Question: I have a frame-set and each frame has a table with 'width:100%'. In IE 8 and 9, the table does not fill the whole window, but instead has a strange right margin. In all other browsers it worked fine.

I confirmed that it is not related to margin/padding and is to do with scrollbar because if I change the scrollbar width in the control panel, the reserved space changes too. If the page is viewed outside of frame this problem will not happen.
This is lagacy code. Each frame has 'scrolling=auto'. From the internet I saw two related discussions:
- <URL>
However I still can't find a solution. Adding 'scroll=no' to the body of the page will eliminate the space, but this prevents scrollbar from showing when needed. I tried a few other solution but can't find a fully working one yet.
EDIT: This only happens in vertical split frame.
index.html
'''
<html>
<frameset rows="150,*" cols="*" framespacing="0" border="0" frameborder="no">
<frame scrolling="auto" noresize src="top.html" name="menu">
<frame scrolling="auto" noresize src="bottom.html" name="main">
</frameset>
</html>
'''
top.html
'''
<html>
<body marginwidth=0 marginheight=0 leftmargin=0 topmargin=0 bgColor="#AAFFAA">
<table cellspacing=0 cellpadding=0 width="100%" border=1>
<tr>
<td width="100%" align=middle>TOP<td>
</tr>
</table>
</body>
</html>
'''
bottom.html
'''
<html>
<body marginwidth=0 marginheight=0 leftmargin=0 topmargin=0 bgColor="#FFAAAA">
<table cellspacing=0 cellpadding=0 width="100%" border=1>
<tr>
<td width="100%" align=middle>bottom<td>
</tr>
</table>
</body>
</html>
'''
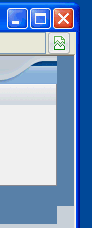
Answer: Sorry i cant comment under the question.
Did you try to replace the scrolling with an oveflow?
try adding a style 'overflow: auto:' or 'overflow-x: auto; overflow-y: hidden;'